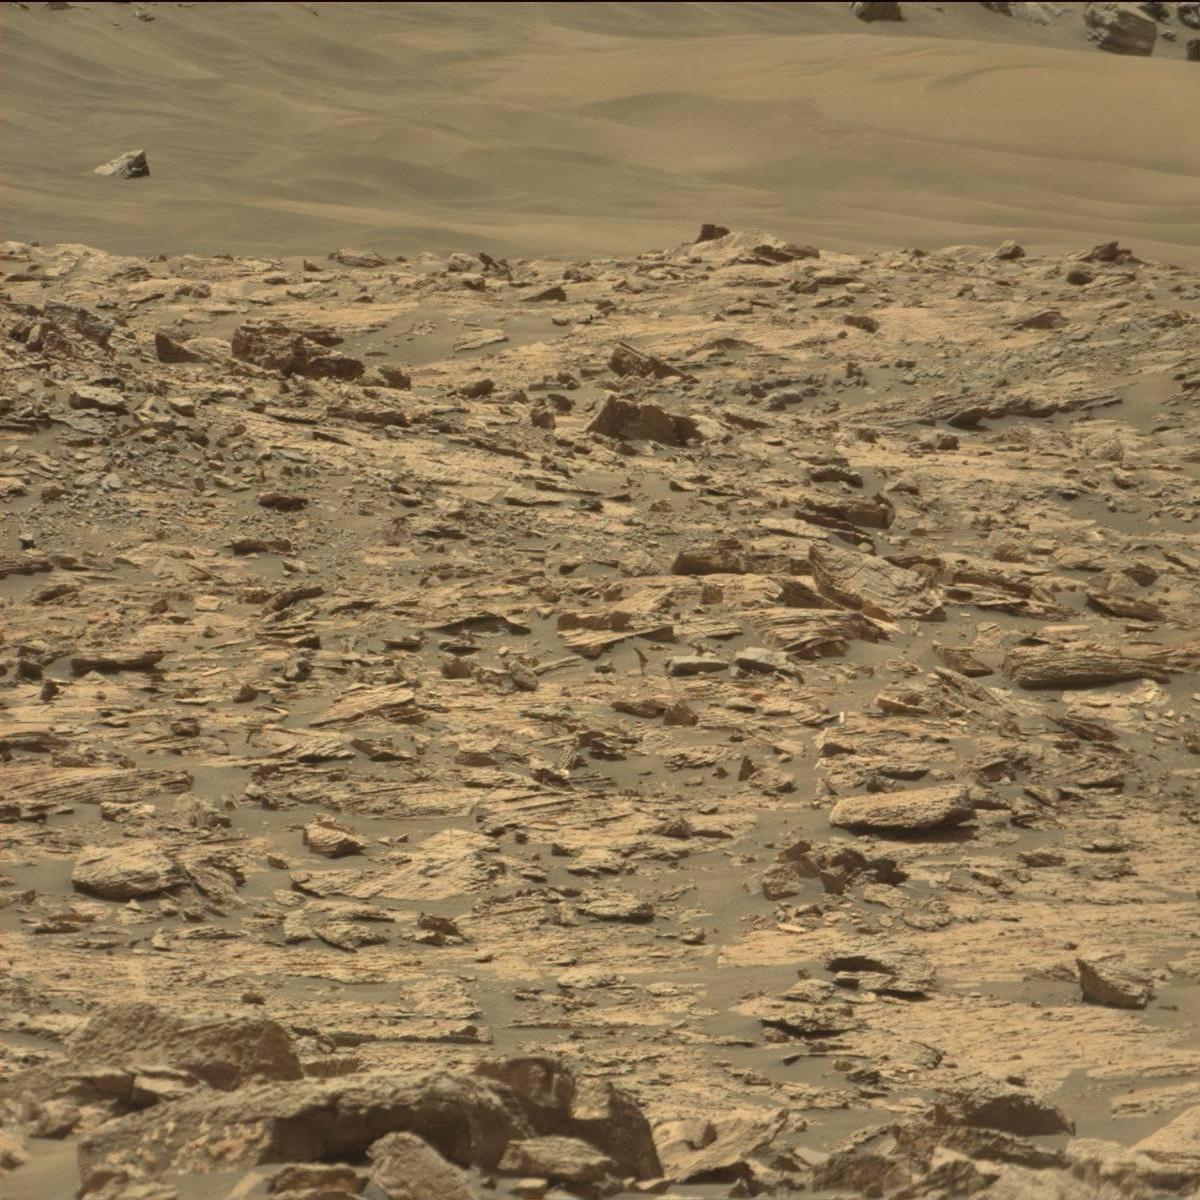
Terrain classes present: Bedrock, Sand / Soil